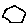
Label: hexagon